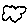
Label: cloud